Question: Does Android EditText has input type with clear button?
It should work like html 5 search input type.

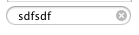
Answer: There is no internal input-type, but you can customize it to work so. This link might help you: <URL>